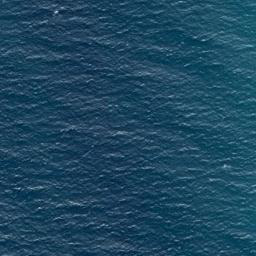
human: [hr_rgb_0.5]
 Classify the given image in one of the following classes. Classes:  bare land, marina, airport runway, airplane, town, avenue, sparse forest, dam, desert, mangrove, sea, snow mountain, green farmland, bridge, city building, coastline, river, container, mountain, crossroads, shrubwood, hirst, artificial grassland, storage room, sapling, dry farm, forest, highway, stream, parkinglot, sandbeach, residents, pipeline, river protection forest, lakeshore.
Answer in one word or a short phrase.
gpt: sea